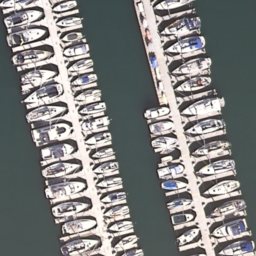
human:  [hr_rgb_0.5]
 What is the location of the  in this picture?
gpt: i cannot see it